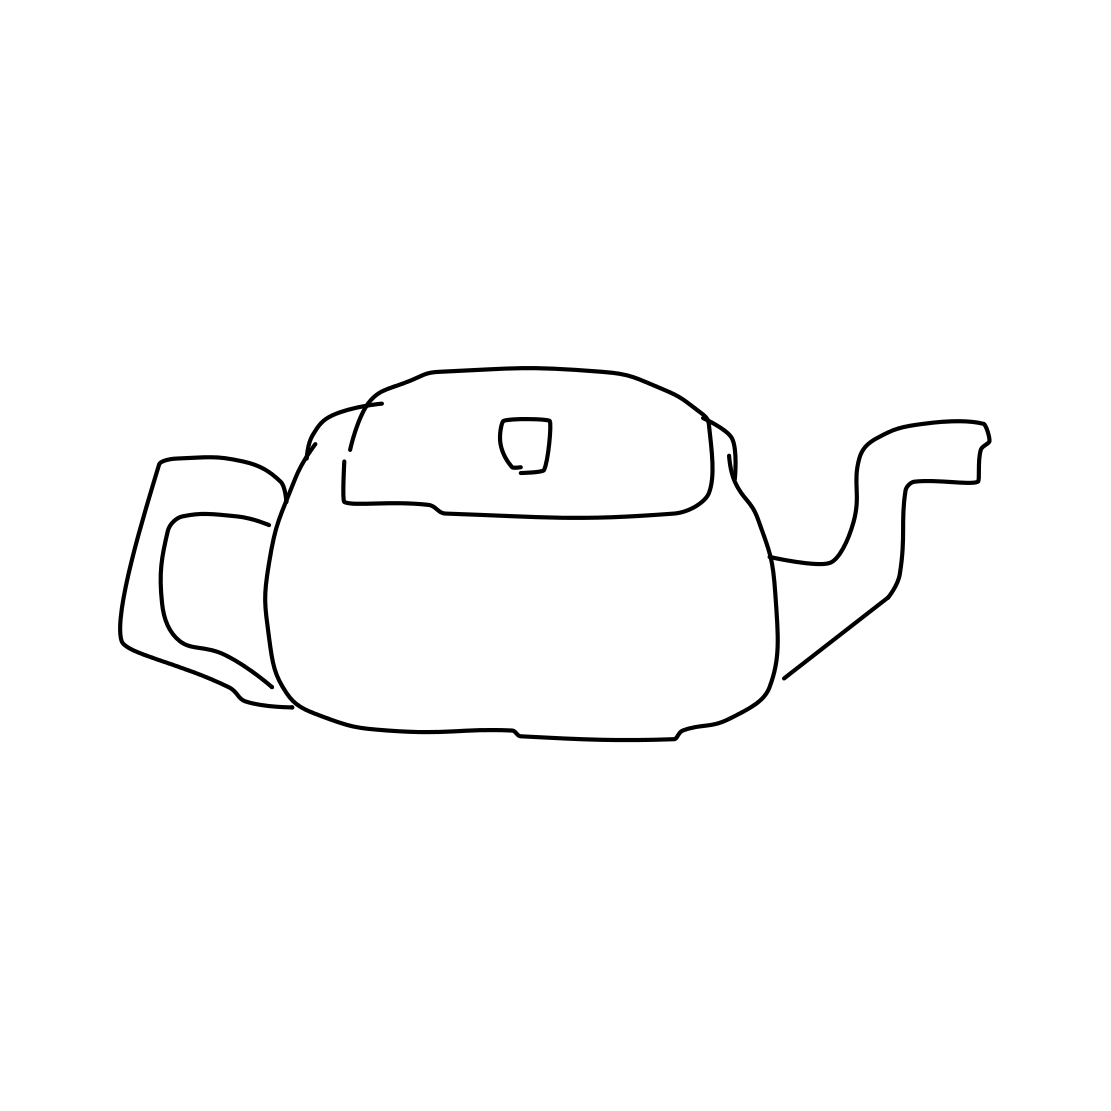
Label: teapot